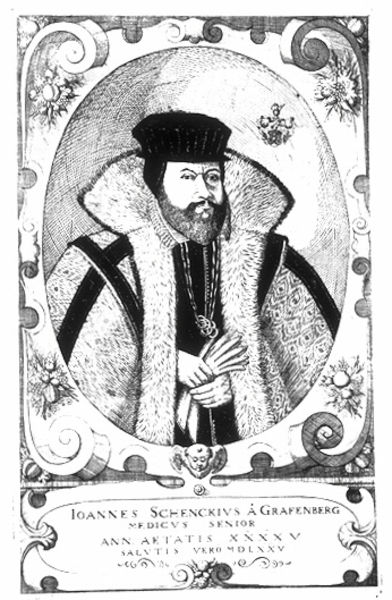
Titel: Bildnis des Johann Schenck von Grafenberg
Künstler: Monogrammist ID (1575)
Institution: (Seriendruck)
Schlagwörter: hand, mann, schatten, weiß, blumen, grau, handschuh, handschuhe, hut, licht, mund, schwarz, zeichnung, blick, ornament, bart, kappe, mütze, augen, johannes, kragen, mensch, pelz, rahmen, schädel, vollbart, bildnis, herr, hände, portrait, porträt, mantel, reich, adel, bruststück, front, frontal, lippen, oval, engel, ranken, fell, kopfbedeckung, schrift, kette, grafik, graphik, kartusche, ernst, inschrift, streng, brauen, deutsch, unterschrift, buch, medaillon, ringe, rechteck, druck, druckgraphik, schwarzweiss, schraffur, radierung, stich, illustration, text, buchdruck, buchseite, karte, schnörkel, barett, pelzkragen, pelzmantel, voluten, wohlhabend, herzog, emblem, ornamentik, kupferstich, quadrat, latein, lateinisch, katusche, hande, verzierrung, ioannes, joannes, mundaugen, 1585, grafenberg, deuscht, schenckius, johannes a grafenberg, kup0ferstich, johannes schenk, witmung